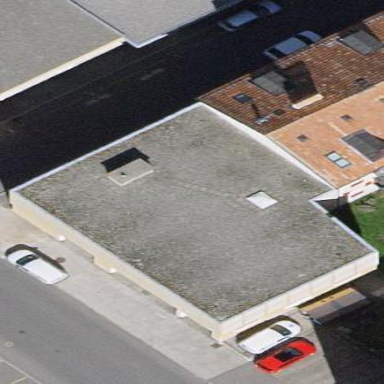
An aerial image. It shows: Flat-roofed commercial building.